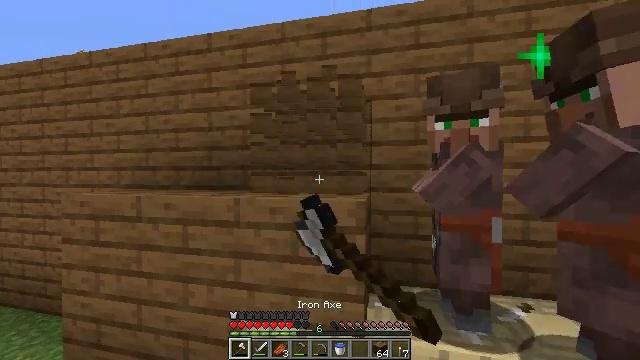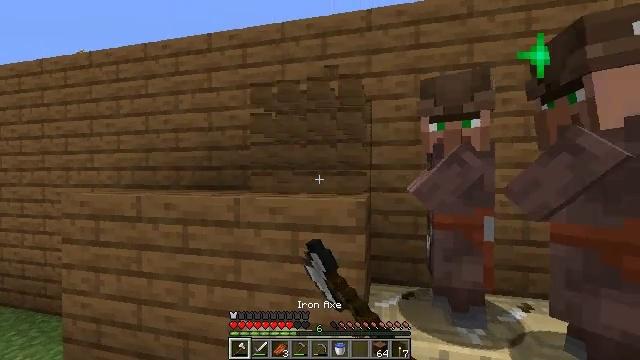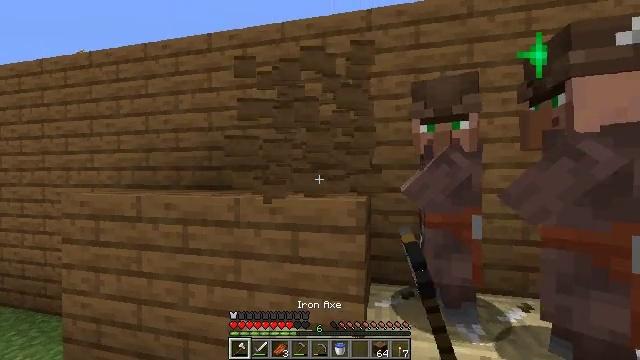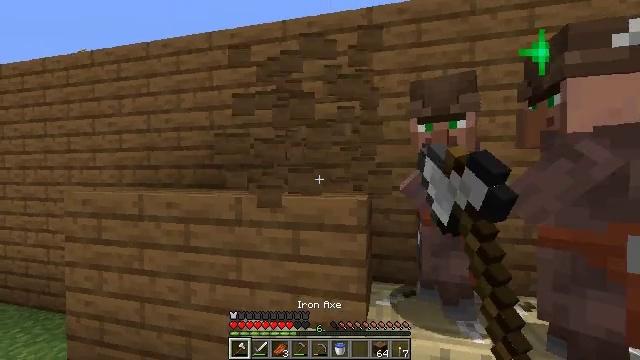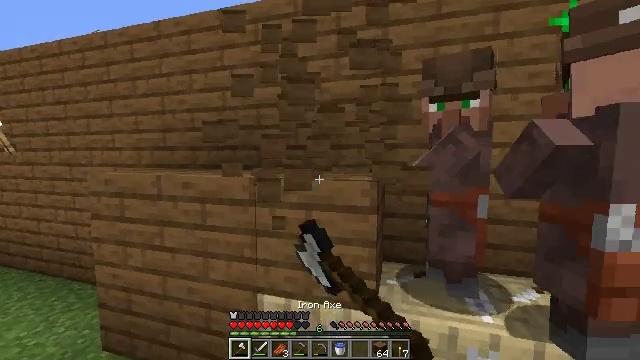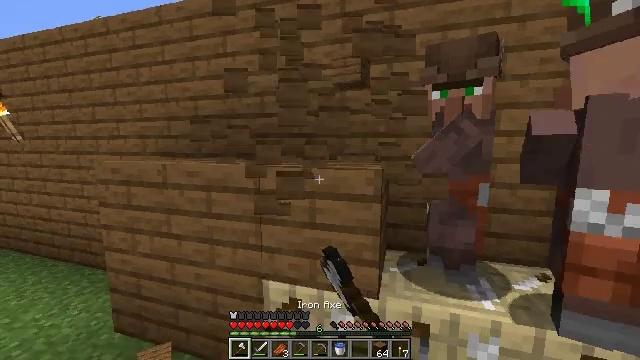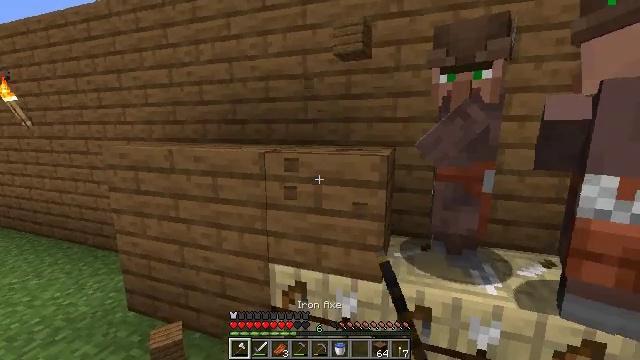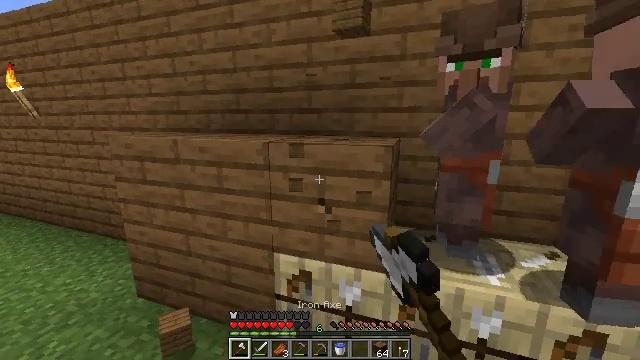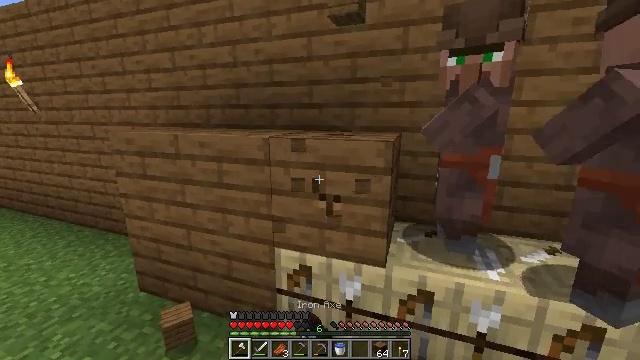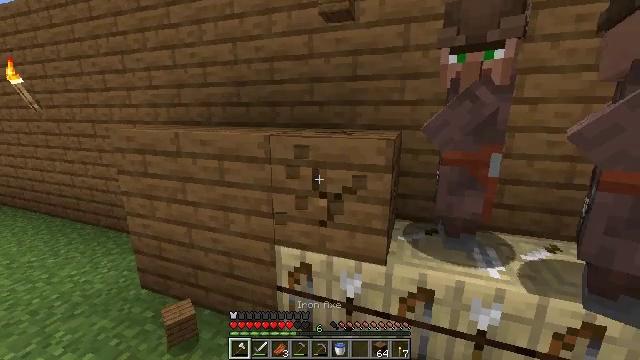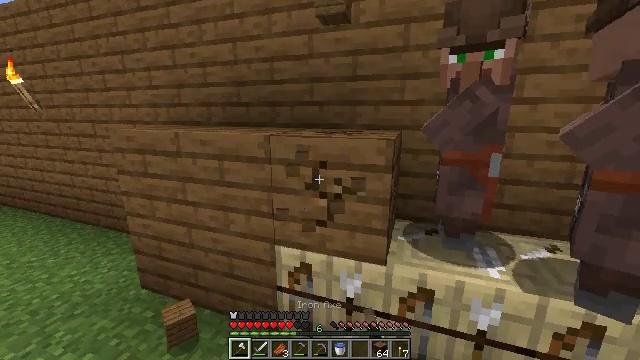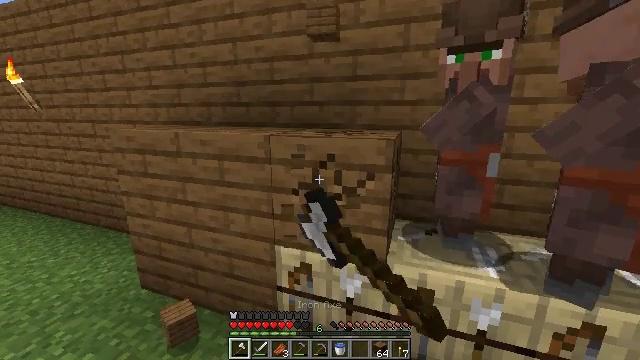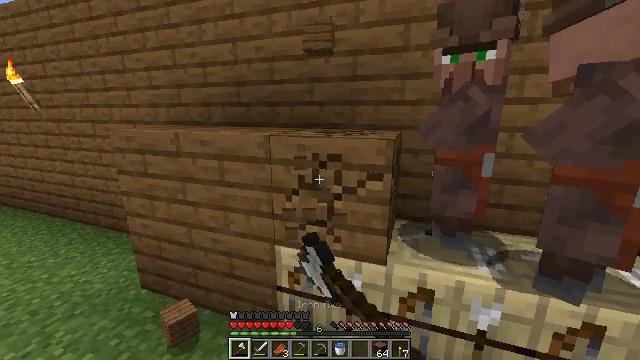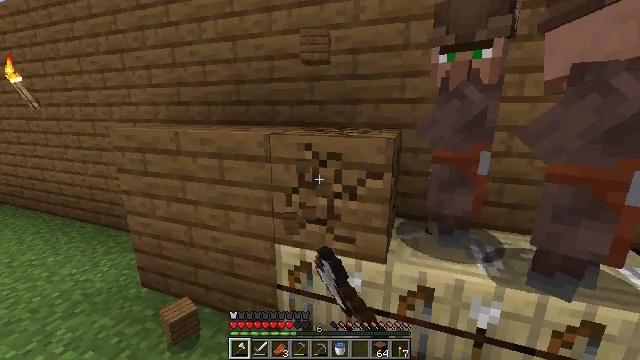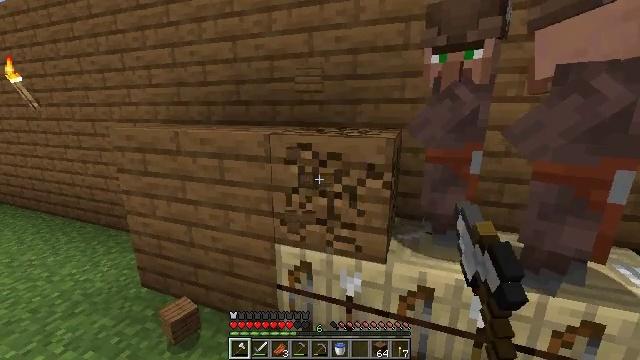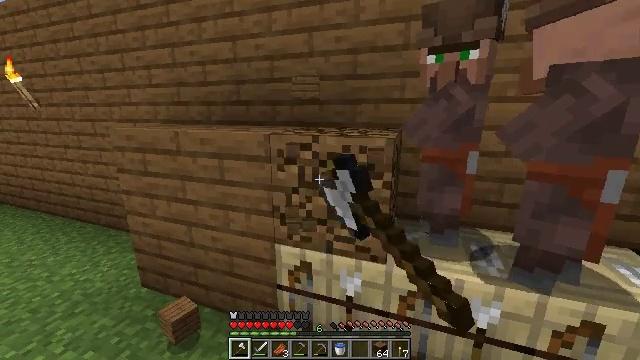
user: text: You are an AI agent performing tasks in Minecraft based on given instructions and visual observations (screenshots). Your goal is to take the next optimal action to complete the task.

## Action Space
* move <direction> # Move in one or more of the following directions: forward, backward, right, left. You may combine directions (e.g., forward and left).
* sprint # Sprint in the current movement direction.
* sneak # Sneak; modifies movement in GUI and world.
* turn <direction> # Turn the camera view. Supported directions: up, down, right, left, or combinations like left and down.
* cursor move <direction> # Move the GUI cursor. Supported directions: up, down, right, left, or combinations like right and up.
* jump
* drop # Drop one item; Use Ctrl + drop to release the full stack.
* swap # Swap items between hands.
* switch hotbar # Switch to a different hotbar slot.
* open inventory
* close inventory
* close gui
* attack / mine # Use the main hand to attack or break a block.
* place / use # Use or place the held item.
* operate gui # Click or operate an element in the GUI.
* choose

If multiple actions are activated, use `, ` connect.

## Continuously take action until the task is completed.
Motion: motion action
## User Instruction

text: Harvest spruce planks for building.
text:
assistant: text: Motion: attack / mine
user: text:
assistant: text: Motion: attack / mine
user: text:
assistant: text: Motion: attack / mine
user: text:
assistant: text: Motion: turn left and down, attack / mine
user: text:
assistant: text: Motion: turn down, attack / mine
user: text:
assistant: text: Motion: turn left and down, attack / mine
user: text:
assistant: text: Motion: turn down, attack / mine
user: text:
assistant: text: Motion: turn down, attack / mine
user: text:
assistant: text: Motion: attack / mine
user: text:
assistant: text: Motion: attack / mine
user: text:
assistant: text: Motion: attack / mine
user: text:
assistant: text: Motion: attack / mine
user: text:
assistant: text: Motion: attack / mine
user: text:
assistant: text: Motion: attack / mine
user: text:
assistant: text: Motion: attack / mine
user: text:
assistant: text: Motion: attack / mine
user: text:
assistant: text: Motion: attack / mine
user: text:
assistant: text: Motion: attack / mine
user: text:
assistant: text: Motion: attack / mine
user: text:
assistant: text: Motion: attack / mine
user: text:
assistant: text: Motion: attack / mine
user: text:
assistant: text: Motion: attack / mine